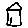
Label: house